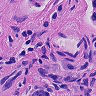
Metastatic tissue present: yes